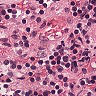
Metastatic tissue present: no